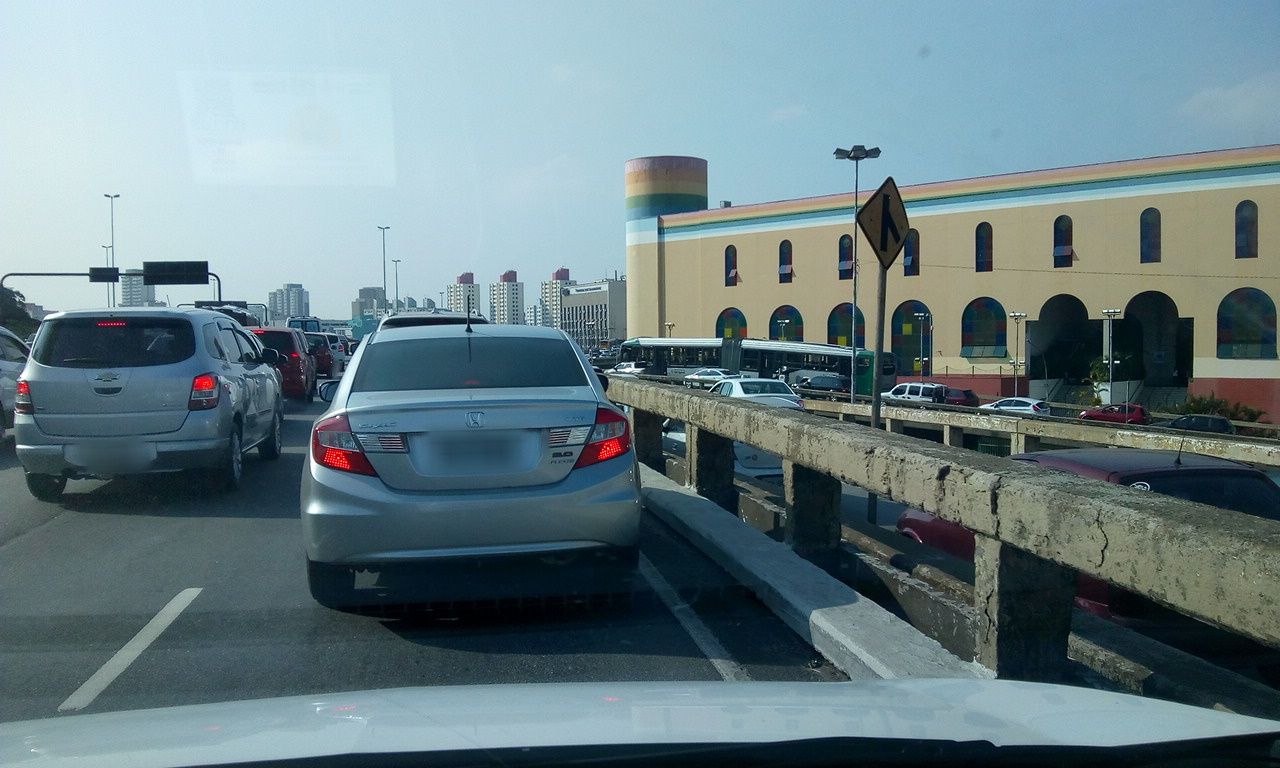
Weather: cloudy
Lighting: day
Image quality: good
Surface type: driving surface
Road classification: secondary
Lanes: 2
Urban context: urban centre
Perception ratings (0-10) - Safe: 2.14, Lively: 6.9, Beautiful: 0.96, Boring: 5.56, Depressing: 3.31, Wealthy: 5.41